Field crop: tomato
Growth stage: 1
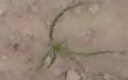
Species: cyperus